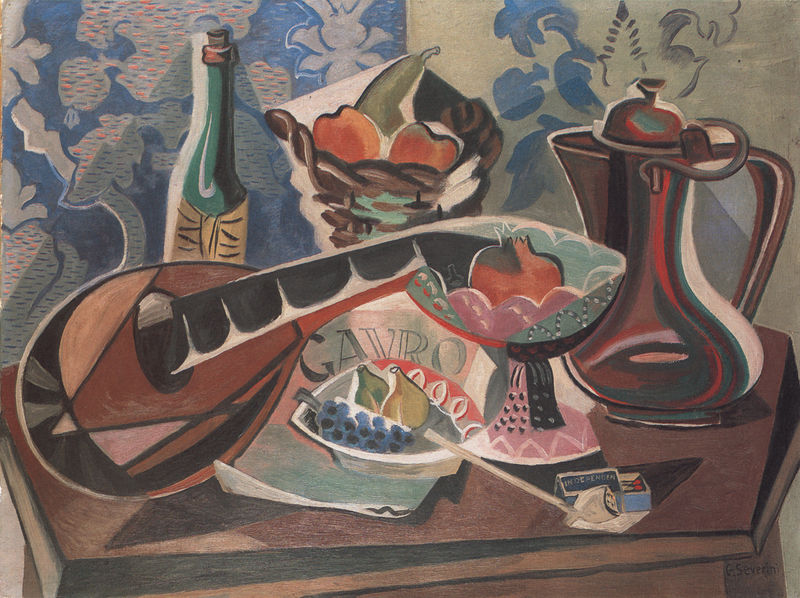
Titel: Natura morta con strumento musicale e caffettiera
Künstler: Gino Severini
Institution: Privatbesitz
Schlagwörter: blau, schatten, weiß, grün, kubismus, blumen, braun, licht, orange, schwarz, tisch, tische, obst, rot, muster, flasche, wand, schale, teller, bild, instrument, signatur, öl, gitarre, rosa, henkel, kanne, schalen, stilleben, stillleben, trauben, apfel, äpfel, papier, rotwein, wein, tapete, pfeife, korb, birne, tischkante, birnen, deckel, weintrauben, hubi, picasso, mandoline, traube, korken, streichhölzer, etikett, severini, gavro, weißwein